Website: walmart
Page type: cart
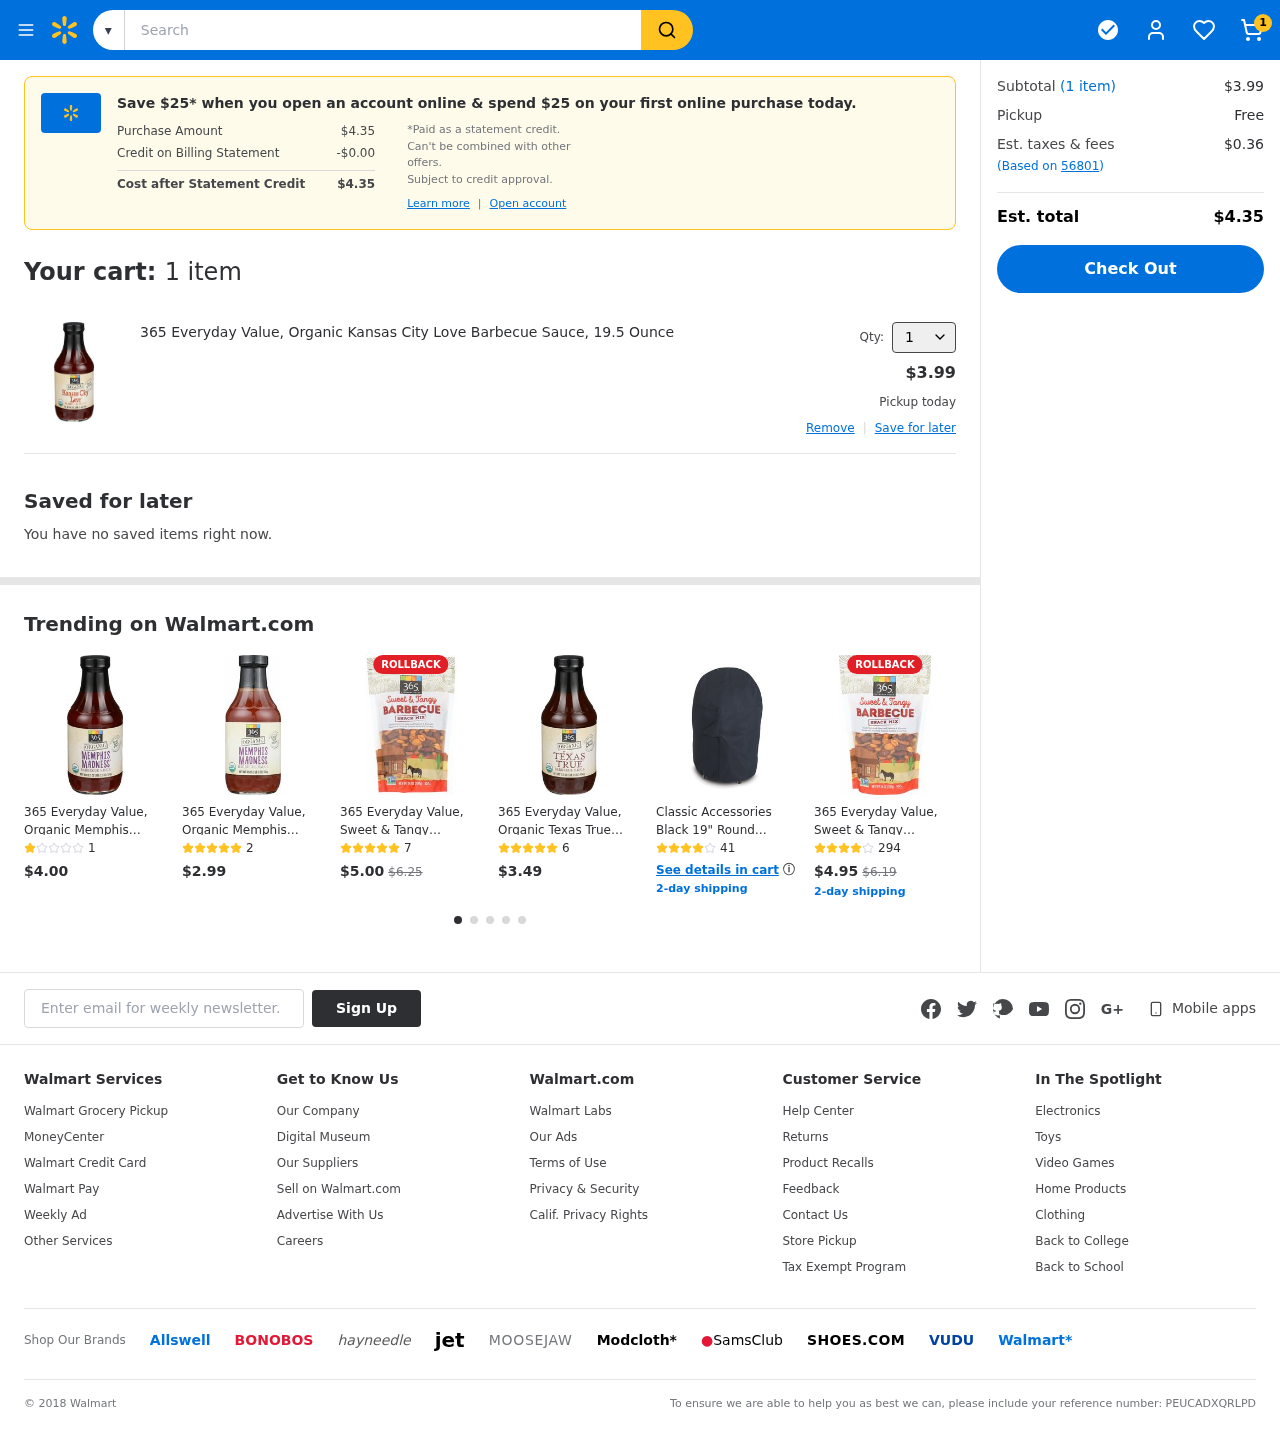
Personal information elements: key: PII_EMAIL
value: matthew.rhodes@hotmail.com
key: PII_POSTCODE
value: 56801
Product elements: key: PRODUCT1_NAME
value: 365 Everyday Value, Organic Kansas City Love Barbecue Sauce, 19.5 Ounce
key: PRODUCT1_PRICE
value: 3.99
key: PRODUCT1_QUANTITY
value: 1
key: PRODUCT2_NAME
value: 365 Everyday Value, Organic Memphis Madness Barbecue Sauce, 18.5 Ounce
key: PRODUCT2_NUM_RATINGS
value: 1
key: PRODUCT2_PRICE
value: $4.00
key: PRODUCT3_NAME
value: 365 Everyday Value, Organic Memphis Madness Barbecue Sauce, 18 oz
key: PRODUCT3_NUM_RATINGS
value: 2
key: PRODUCT3_PRICE
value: $2.99
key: PRODUCT4_NAME
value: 365 Everyday Value, Sweet & Tangy Barbecue Snack Mix, 14 oz
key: PRODUCT4_NUM_RATINGS
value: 7
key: PRODUCT4_PRICE
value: $5.00
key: PRODUCT4_ORIGINAL_PRICE
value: $6.25
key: PRODUCT5_NAME
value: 365 Everyday Value, Organic Texas True Barbecue Sauce, 17.5 oz
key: PRODUCT5_NUM_RATINGS
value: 6
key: PRODUCT5_PRICE
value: $3.49
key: PRODUCT6_NAME
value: Classic Accessories Black 19" Round Barbecue Grill Cover, Black
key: PRODUCT6_NUM_RATINGS
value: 41
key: PRODUCT7_NAME
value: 365 Everyday Value, Sweet & Tangy Barbecue Snack Mix, 14 oz
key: PRODUCT7_NUM_RATINGS
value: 294
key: PRODUCT7_PRICE
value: $4.95
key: PRODUCT7_ORIGINAL_PRICE
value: $6.19
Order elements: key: ORDER_NUM_ITEMS
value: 1
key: ORDER_TOTAL
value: $4.35
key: ORDER_NUM_ITEMS
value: (1 item)
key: ORDER_NUM_ITEMS
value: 1 item
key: ORDER_SUBTOTAL
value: $3.99
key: ORDER_TAX
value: $0.36
Search elements: key: HEADER_SEARCH
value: Search